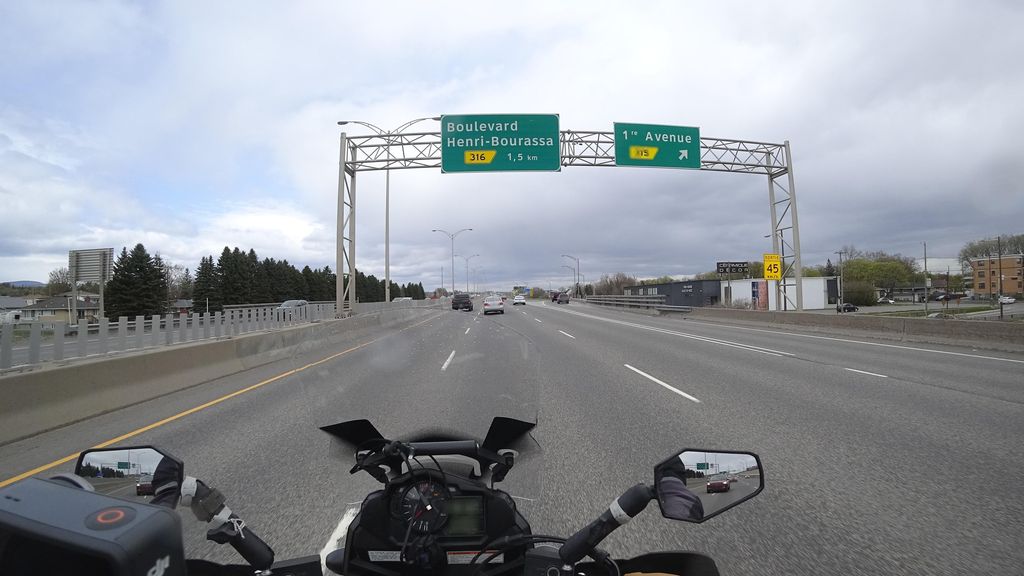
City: quebec_city